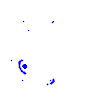
Particle: electron